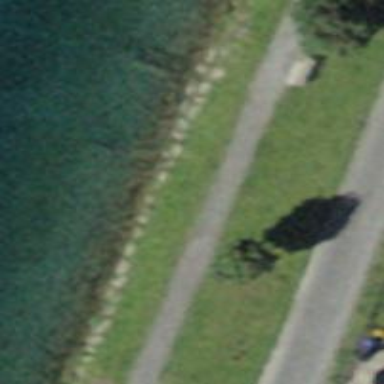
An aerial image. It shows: Bench for seating.